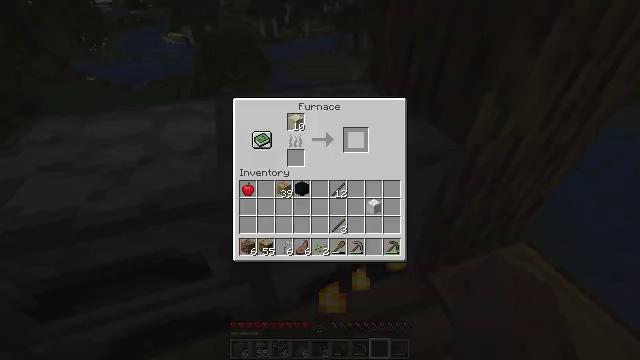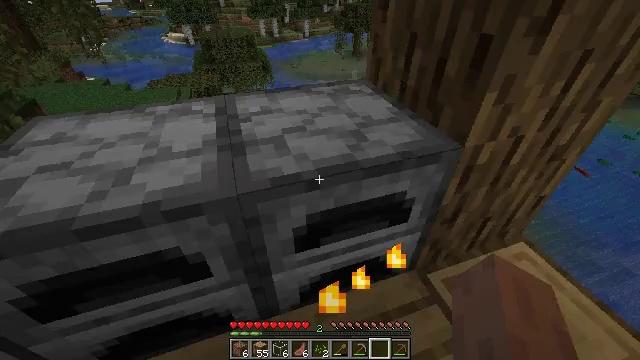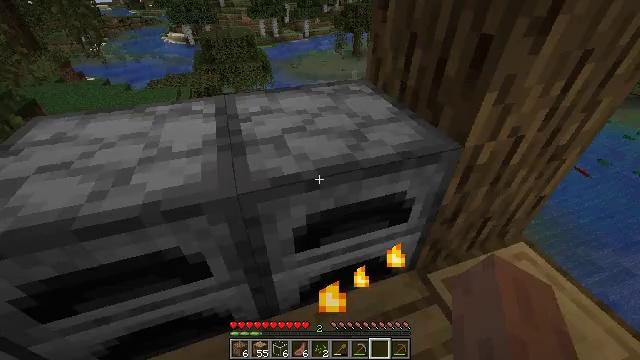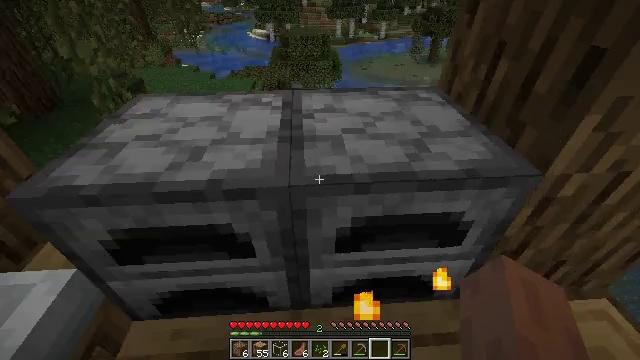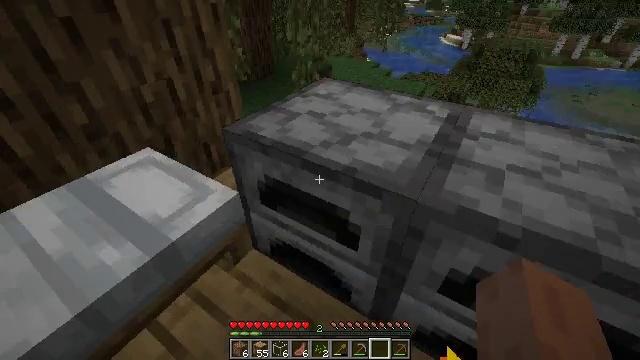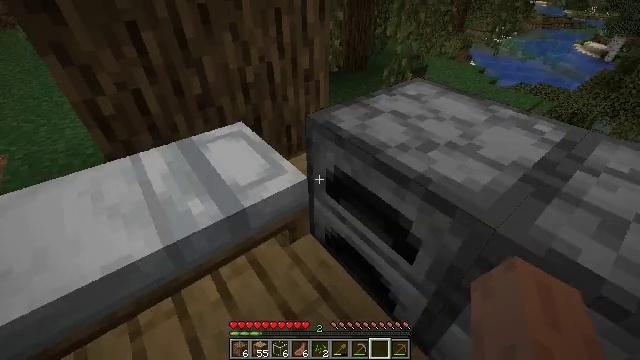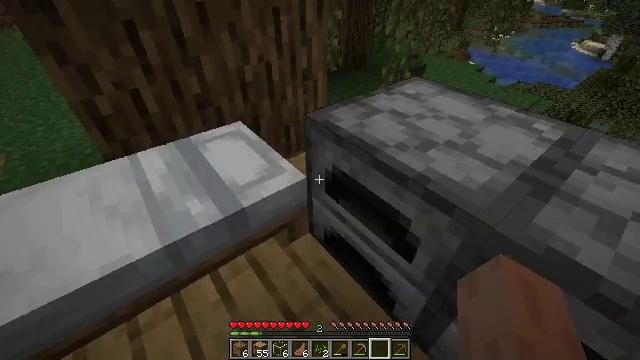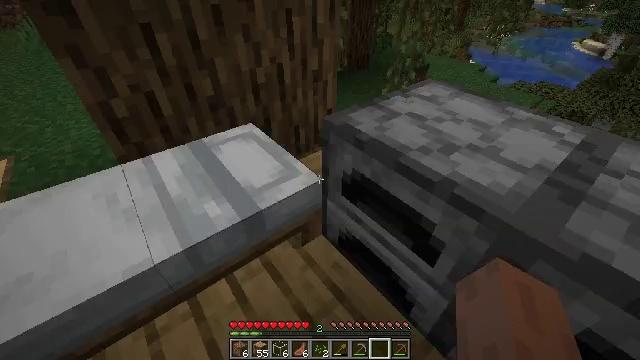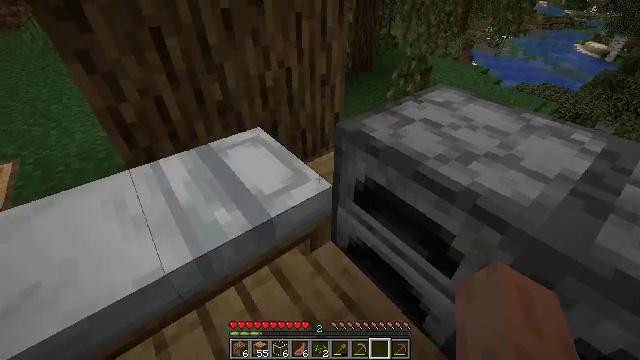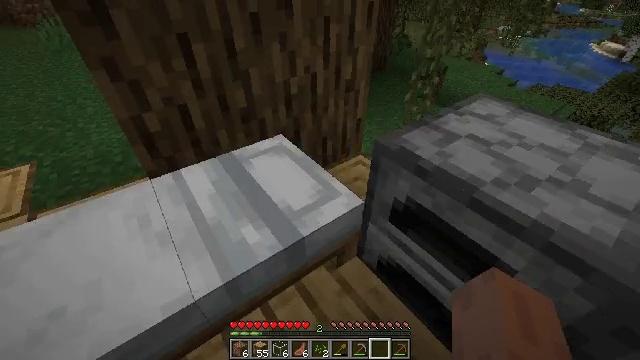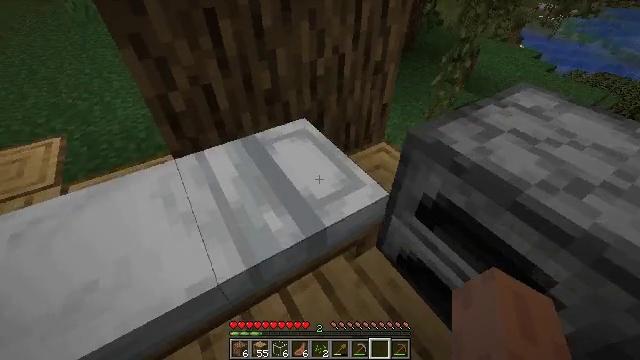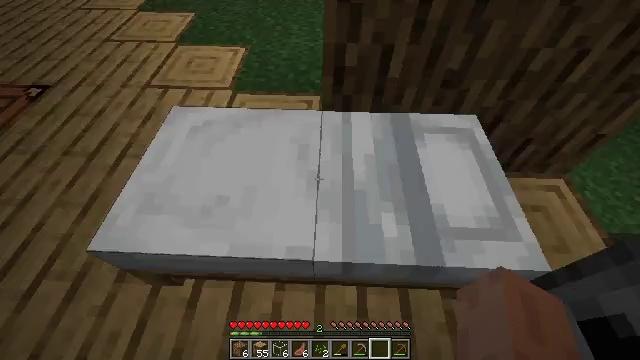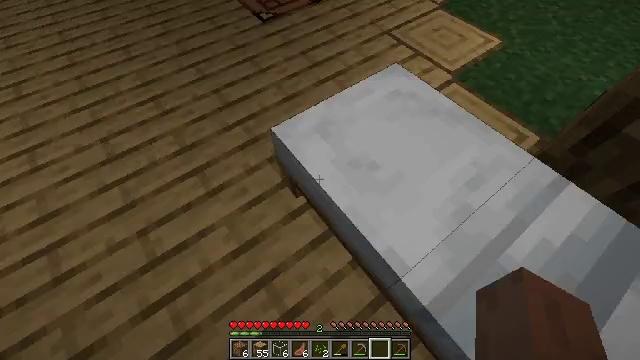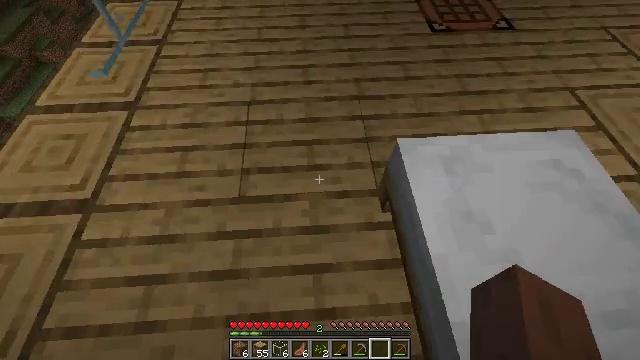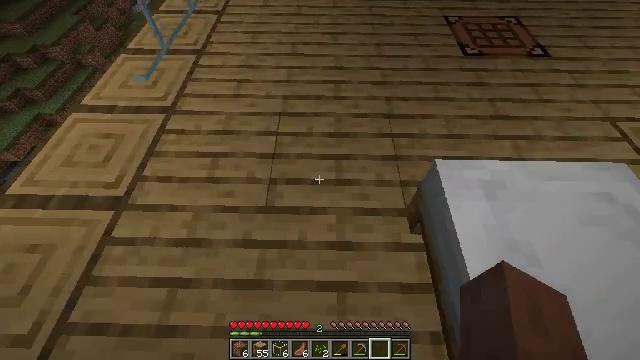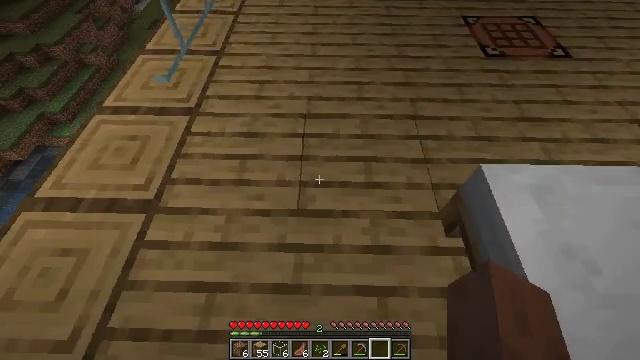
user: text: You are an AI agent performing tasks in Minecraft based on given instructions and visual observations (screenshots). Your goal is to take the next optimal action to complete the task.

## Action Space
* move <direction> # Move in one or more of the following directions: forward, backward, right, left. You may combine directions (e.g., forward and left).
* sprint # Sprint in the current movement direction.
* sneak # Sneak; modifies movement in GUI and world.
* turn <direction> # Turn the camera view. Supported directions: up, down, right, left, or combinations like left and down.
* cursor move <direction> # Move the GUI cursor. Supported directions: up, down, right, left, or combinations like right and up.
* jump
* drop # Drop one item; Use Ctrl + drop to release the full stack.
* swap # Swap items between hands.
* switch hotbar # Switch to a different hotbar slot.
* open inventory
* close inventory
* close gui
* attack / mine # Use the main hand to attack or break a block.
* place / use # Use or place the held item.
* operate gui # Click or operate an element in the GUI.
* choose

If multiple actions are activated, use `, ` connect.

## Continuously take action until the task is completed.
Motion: motion action
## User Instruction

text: Combine glass blocks on the crafting grid to make glass pane.
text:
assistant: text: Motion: open gui
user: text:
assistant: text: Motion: close gui
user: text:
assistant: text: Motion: turn left
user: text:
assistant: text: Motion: turn left
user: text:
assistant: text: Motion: turn left and down
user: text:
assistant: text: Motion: no_op
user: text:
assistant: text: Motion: move left
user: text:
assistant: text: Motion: move forward and move left
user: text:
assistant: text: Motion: move forward and move left, turn left
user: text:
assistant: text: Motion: move forward and move left, turn left and down
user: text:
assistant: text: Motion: turn left and down
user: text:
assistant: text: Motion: move left, turn left and down
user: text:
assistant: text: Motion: move left, turn left
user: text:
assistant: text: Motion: move left, turn left and up
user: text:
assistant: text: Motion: move left
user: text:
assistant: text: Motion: move forward and move left
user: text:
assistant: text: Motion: move forward and move left
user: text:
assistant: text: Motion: move forward and move left, turn left and up
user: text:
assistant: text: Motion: move forward and move left
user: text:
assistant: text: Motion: move forward, turn right and up
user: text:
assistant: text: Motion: turn right and up
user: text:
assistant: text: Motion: turn right and up
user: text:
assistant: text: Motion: move forward, turn up
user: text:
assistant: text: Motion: move forward, turn right and up
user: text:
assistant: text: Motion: move forward, turn right and up
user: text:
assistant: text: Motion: move forward, turn right
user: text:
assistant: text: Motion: move forward
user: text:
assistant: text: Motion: move forward
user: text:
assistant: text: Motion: move forward
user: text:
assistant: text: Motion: move forward, turn right